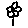
Label: flower